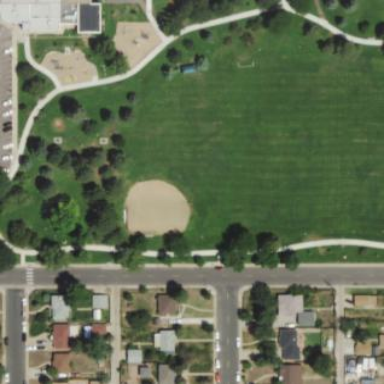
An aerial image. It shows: Baseball pitch for leisure land activities.